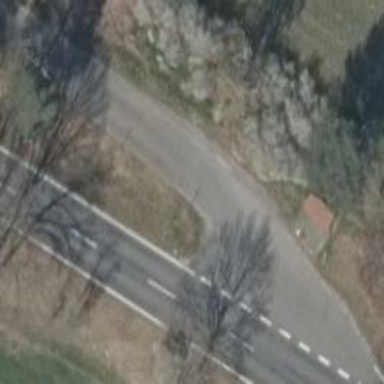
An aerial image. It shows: Unclassified road with asphalt surface.